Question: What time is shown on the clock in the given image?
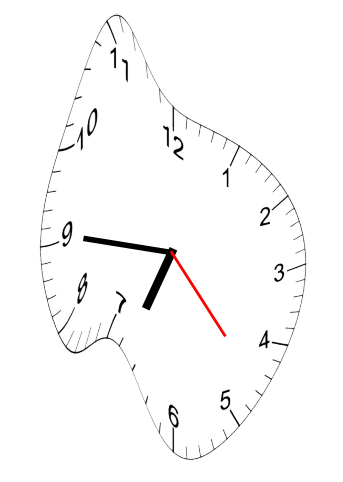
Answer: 06:45:23